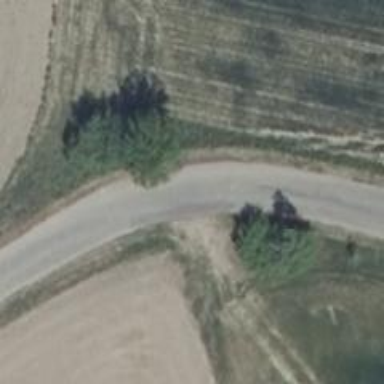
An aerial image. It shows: Unclassified road.